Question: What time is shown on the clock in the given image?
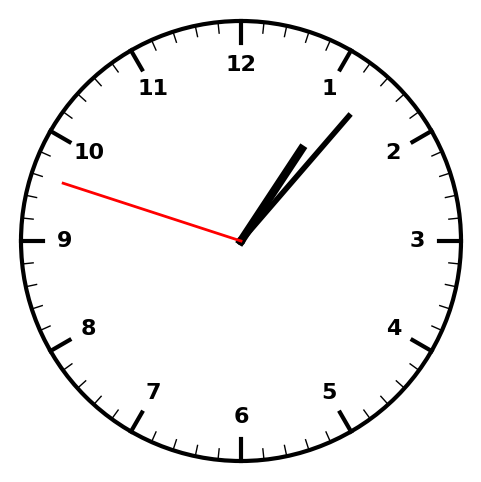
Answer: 01:06:48